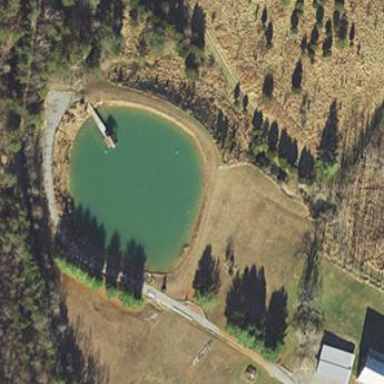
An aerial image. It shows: Pond surrounded by natural water.